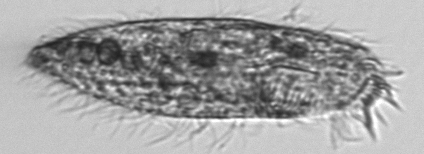
Label: Euplotes_morphotype1